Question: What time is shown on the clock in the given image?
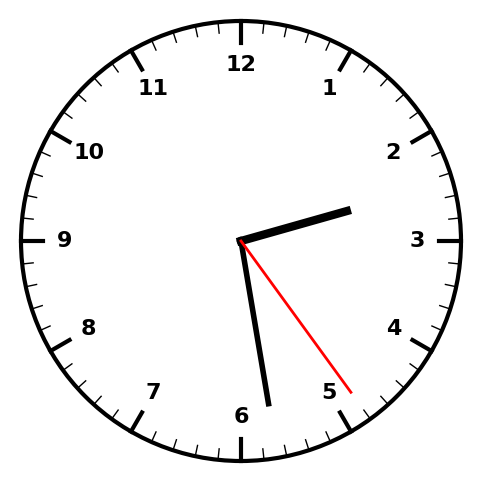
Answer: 02:28:24